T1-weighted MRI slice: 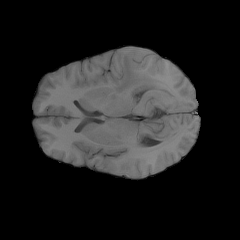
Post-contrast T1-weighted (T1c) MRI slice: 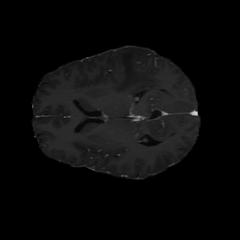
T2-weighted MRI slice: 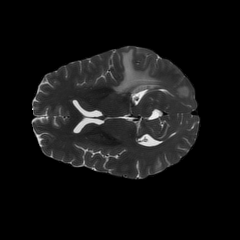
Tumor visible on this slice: yes